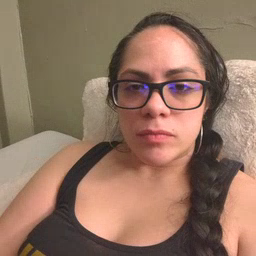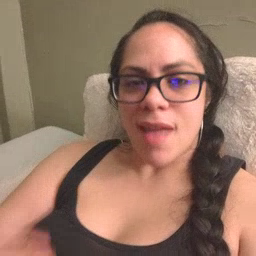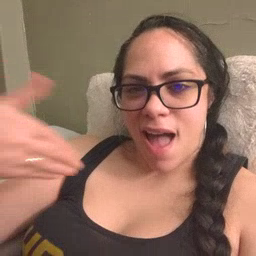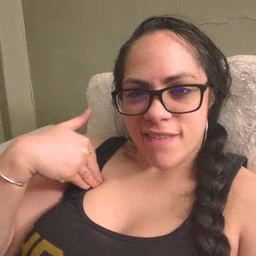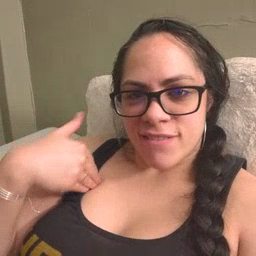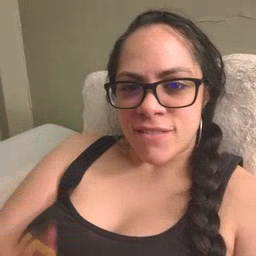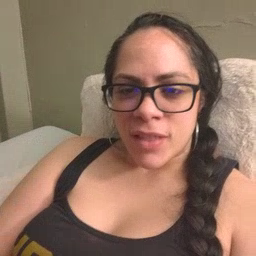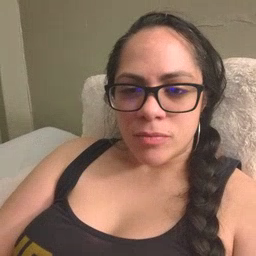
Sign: have